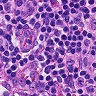
Metastatic tissue present: no